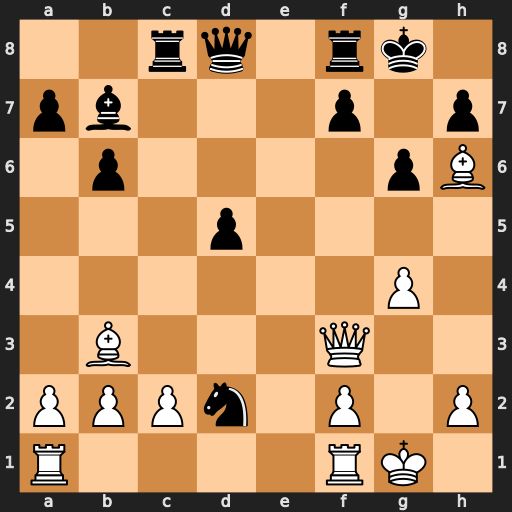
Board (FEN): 2rq1rk1/pb3p1p/1p4pB/3p4/6P1/1B3Q2/PPPn1P1P/R4RK1
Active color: w
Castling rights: -
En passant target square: -
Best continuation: Bxd2